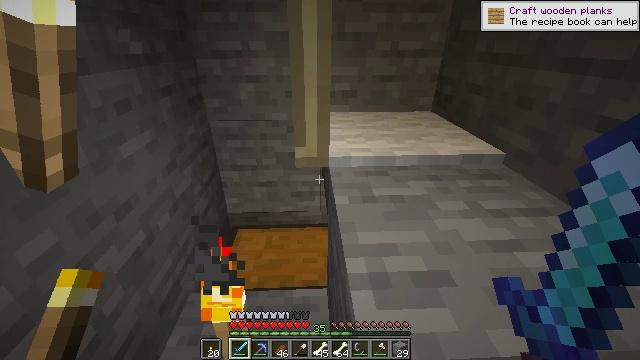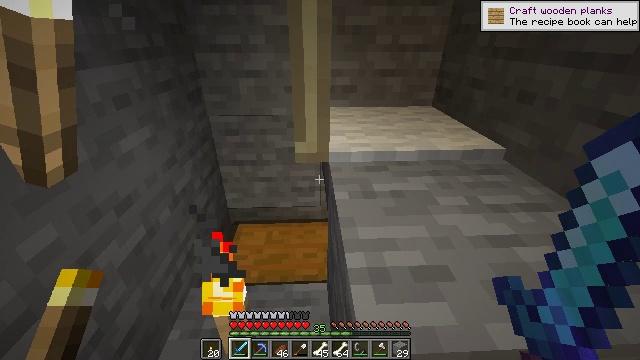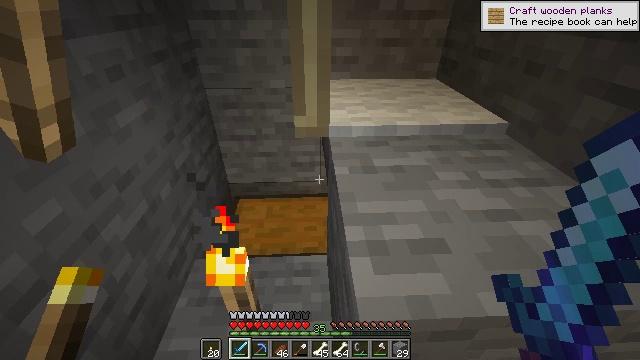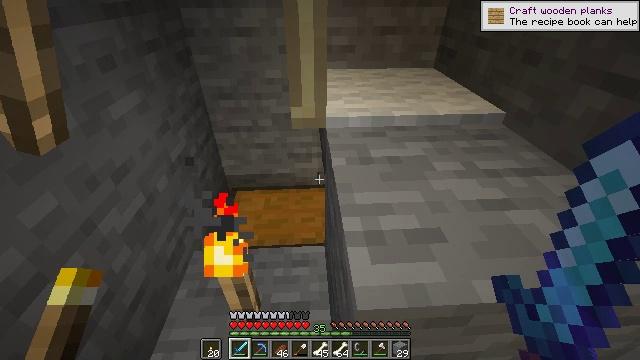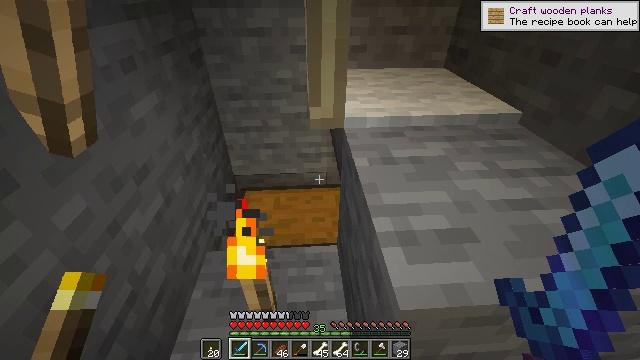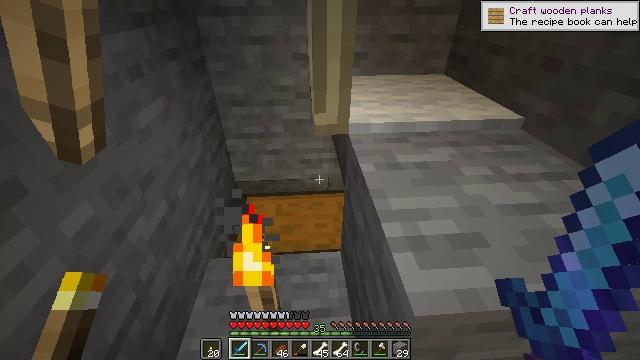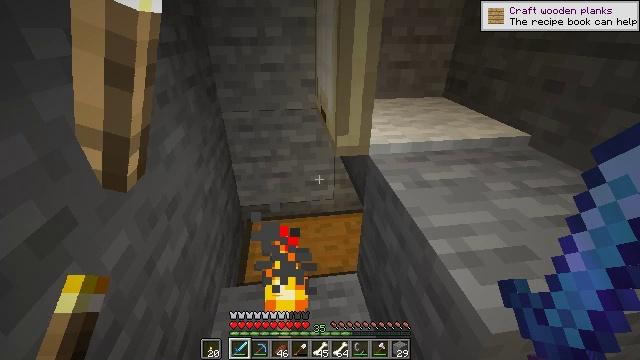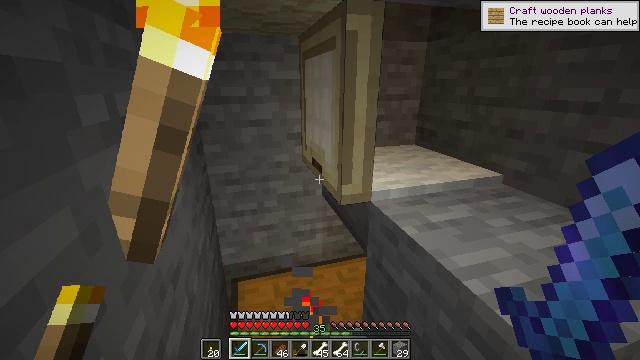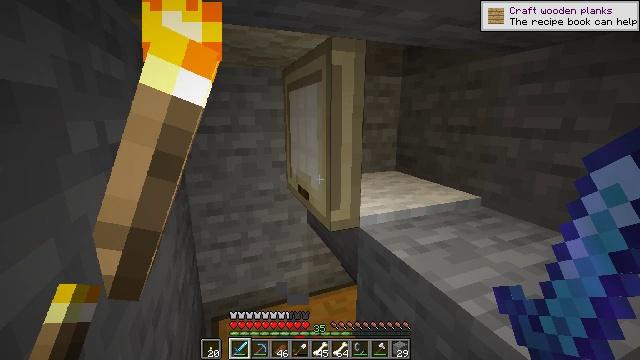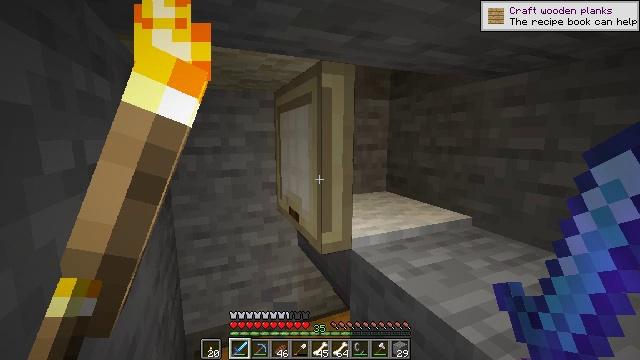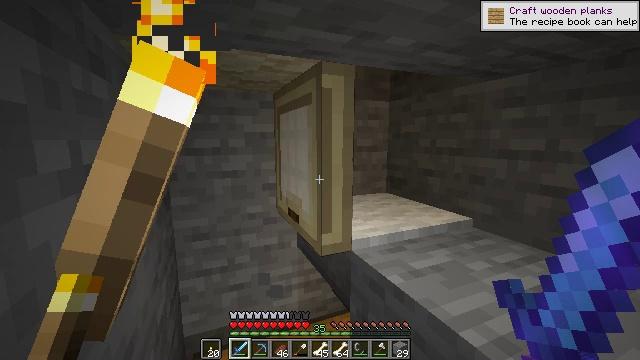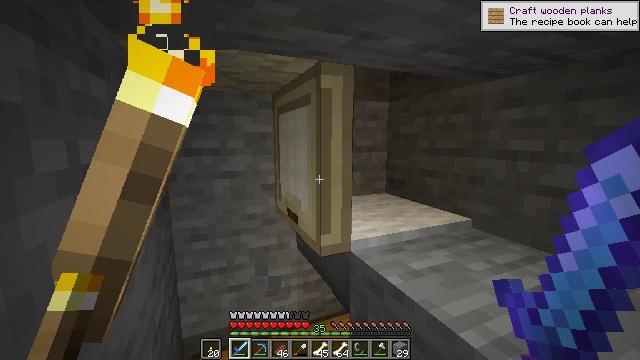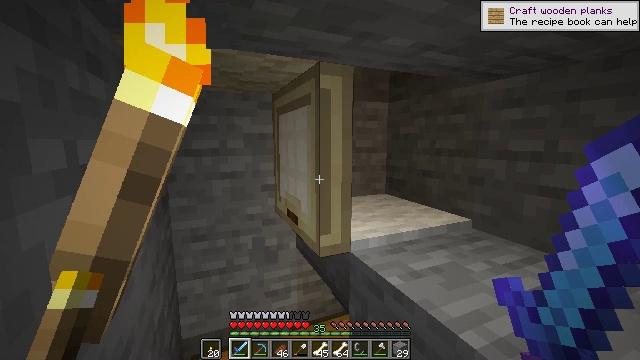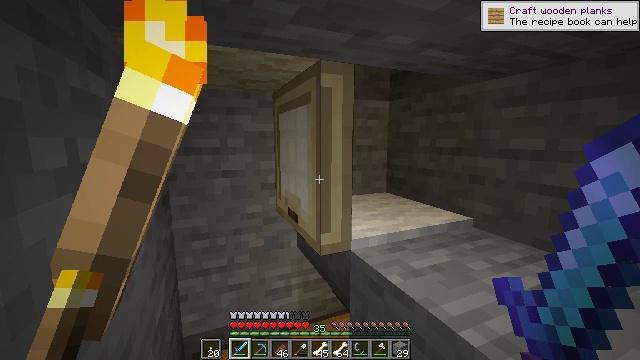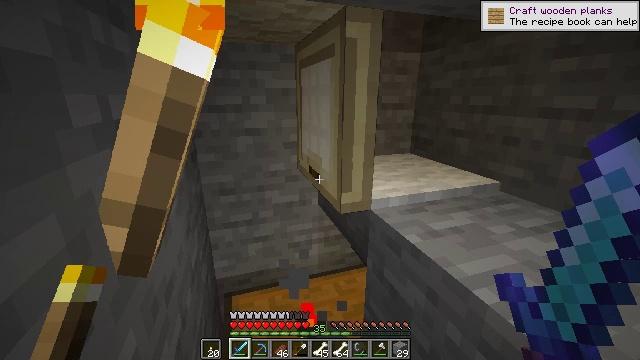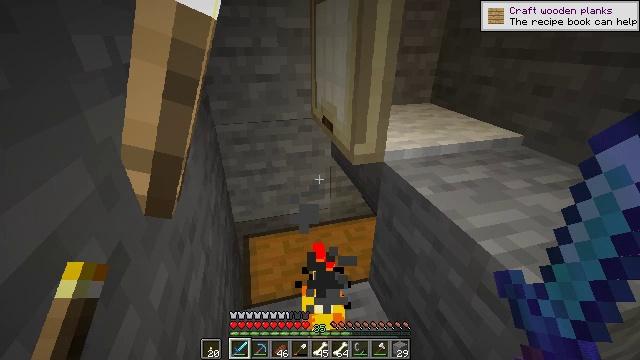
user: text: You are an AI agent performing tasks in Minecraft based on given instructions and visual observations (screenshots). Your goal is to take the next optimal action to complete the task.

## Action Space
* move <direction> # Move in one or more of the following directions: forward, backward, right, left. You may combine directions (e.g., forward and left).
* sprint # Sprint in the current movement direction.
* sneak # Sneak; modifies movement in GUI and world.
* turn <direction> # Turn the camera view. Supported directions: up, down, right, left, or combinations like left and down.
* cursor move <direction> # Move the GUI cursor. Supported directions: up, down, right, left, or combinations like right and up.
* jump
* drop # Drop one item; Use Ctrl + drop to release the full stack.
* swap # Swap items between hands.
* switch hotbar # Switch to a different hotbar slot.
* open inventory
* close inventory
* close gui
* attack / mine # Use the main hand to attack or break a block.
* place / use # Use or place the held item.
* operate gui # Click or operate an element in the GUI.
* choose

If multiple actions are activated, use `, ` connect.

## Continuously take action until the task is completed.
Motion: motion action
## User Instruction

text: Fight a skeleton.
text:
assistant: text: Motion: turn down
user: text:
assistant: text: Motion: turn down
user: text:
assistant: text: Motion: turn down
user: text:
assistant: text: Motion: move left
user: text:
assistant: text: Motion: move left, turn up
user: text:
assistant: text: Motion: move left, turn right and up
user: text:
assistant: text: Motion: move left, turn right and up
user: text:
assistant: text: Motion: turn right and up
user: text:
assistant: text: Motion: turn right and up
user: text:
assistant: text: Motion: no_op
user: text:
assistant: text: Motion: no_op
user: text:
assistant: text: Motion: no_op
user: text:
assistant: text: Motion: no_op
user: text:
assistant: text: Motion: turn left and down
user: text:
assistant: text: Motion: turn left and down
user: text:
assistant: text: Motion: turn down
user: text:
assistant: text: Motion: turn down
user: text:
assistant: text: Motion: turn down
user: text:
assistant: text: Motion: no_op
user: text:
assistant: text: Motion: use / place
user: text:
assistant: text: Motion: use / place
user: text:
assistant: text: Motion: use / place
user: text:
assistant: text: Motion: use / place
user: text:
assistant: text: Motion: no_op
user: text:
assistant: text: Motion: no_op
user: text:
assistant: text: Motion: no_op
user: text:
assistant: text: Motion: no_op
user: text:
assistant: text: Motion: no_op
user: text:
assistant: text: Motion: no_op
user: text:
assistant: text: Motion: no_op